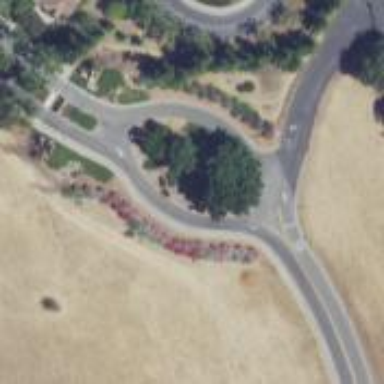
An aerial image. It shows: Residential road that intersects with roundabout.